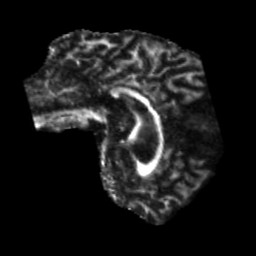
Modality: FA
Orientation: sagittal
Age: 53
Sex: male
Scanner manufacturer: siemens
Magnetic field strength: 3 T
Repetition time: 5.25 s
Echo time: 0.08 s